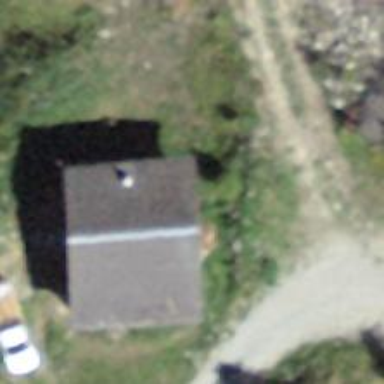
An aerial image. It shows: Detached building with gabled roof.